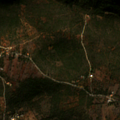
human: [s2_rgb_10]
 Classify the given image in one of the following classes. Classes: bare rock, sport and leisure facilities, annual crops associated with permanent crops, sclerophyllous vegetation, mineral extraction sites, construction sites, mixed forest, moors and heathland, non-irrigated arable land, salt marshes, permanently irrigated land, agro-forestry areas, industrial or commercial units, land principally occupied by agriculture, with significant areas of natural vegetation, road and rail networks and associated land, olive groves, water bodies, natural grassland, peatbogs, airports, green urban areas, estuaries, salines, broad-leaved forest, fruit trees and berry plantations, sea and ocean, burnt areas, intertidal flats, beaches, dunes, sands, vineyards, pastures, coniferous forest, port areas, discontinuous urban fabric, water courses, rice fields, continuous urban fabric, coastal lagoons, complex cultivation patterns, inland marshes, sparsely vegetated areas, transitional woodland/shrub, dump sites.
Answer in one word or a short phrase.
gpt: olive groves, annual crops associated with permanent crops, complex cultivation patterns, sclerophyllous vegetation